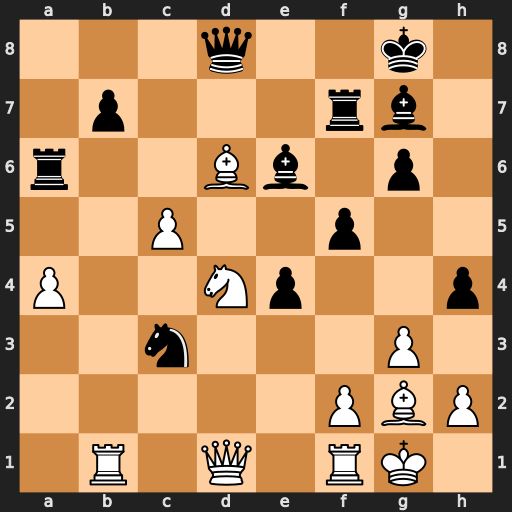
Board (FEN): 3q2k1/1p3rb1/r2Bb1p1/2P2p2/P2Np2p/2n3P1/5PBP/1R1Q1RK1
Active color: w
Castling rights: -
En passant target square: -
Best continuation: Nxe6 Qd7 Qb3